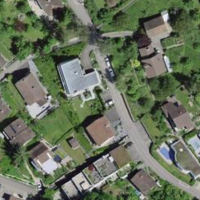
EUNIS habitat code: 54
Species observed at this site:
Tanacetum vulgare